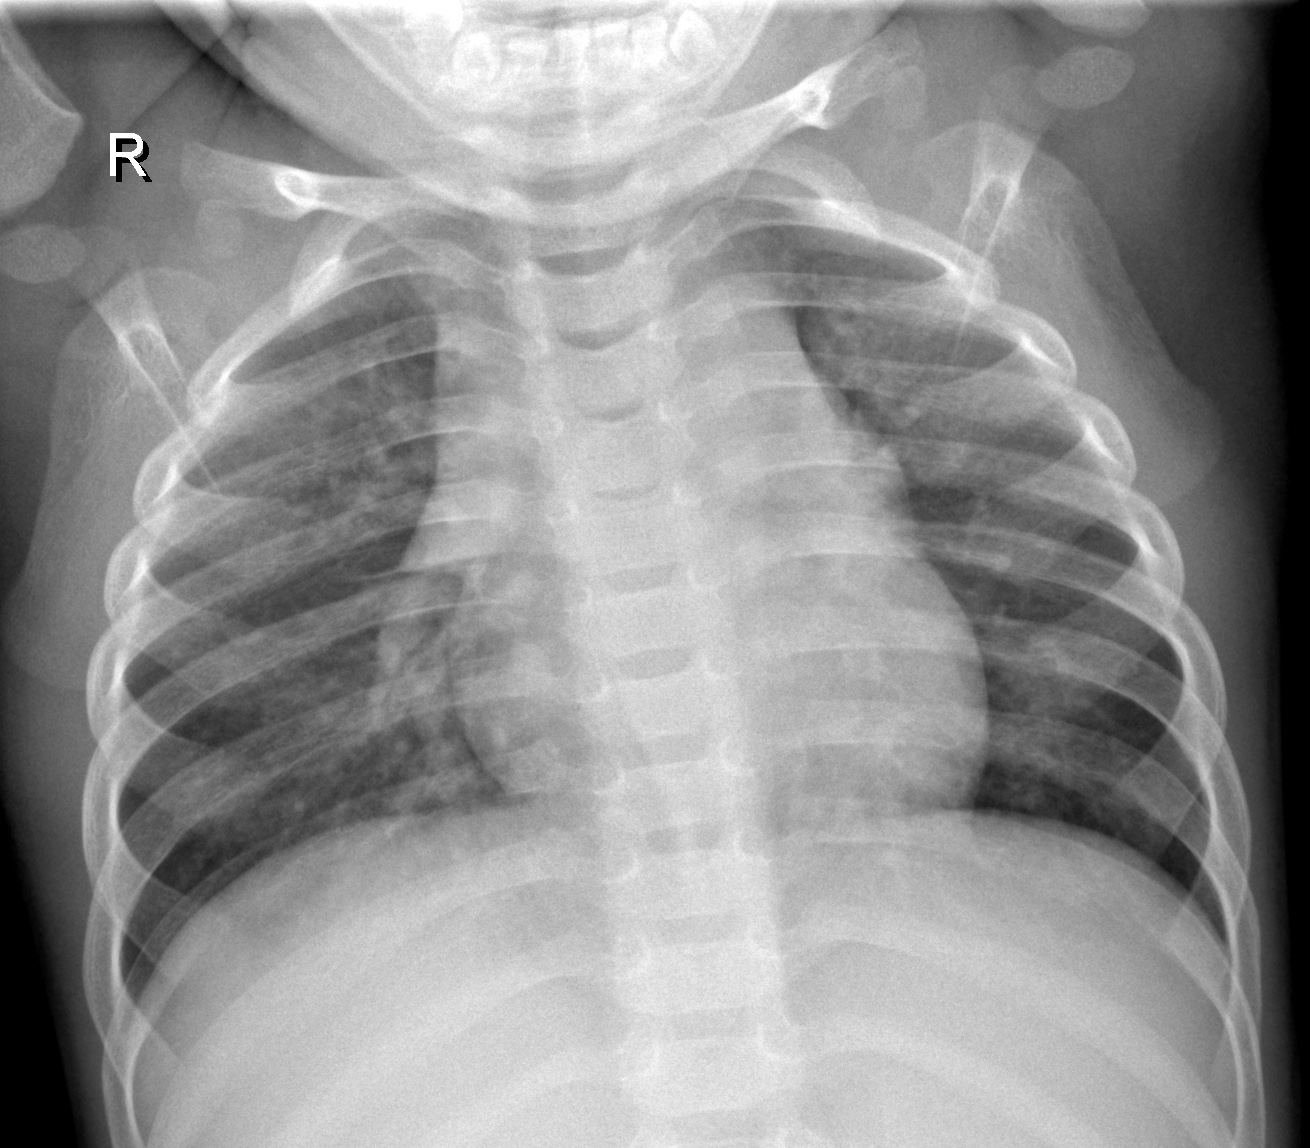
Diagnosis: NORMAL